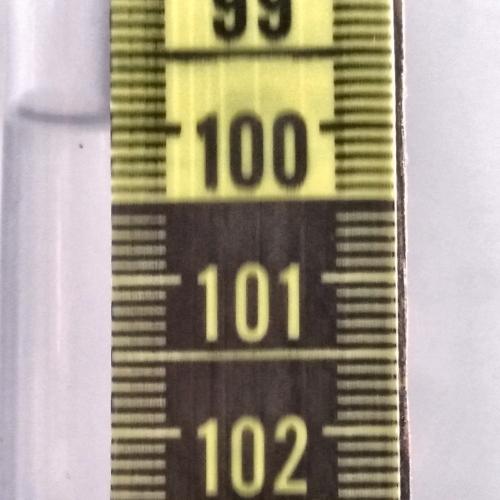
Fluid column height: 99.9 cm